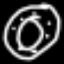
Label: donut